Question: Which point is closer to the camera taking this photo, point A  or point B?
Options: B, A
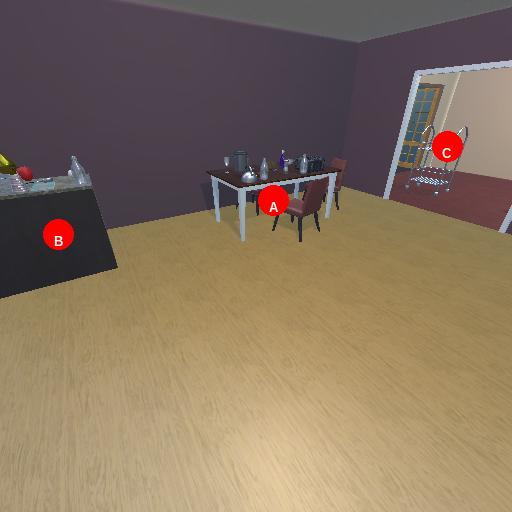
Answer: B